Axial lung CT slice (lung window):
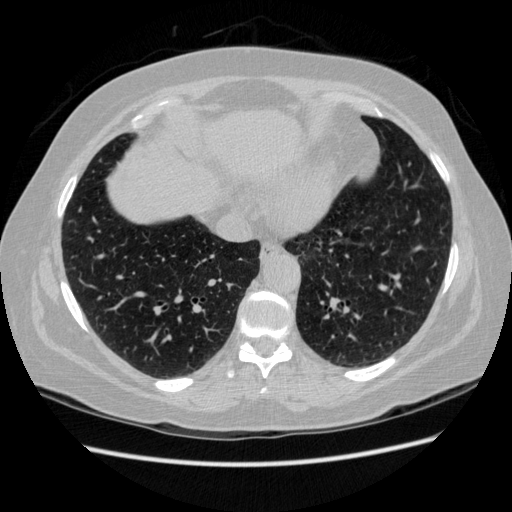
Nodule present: no